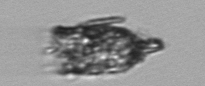
Label: Tintinnopsis